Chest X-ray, PA view. Patient: 29 years old, sex M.
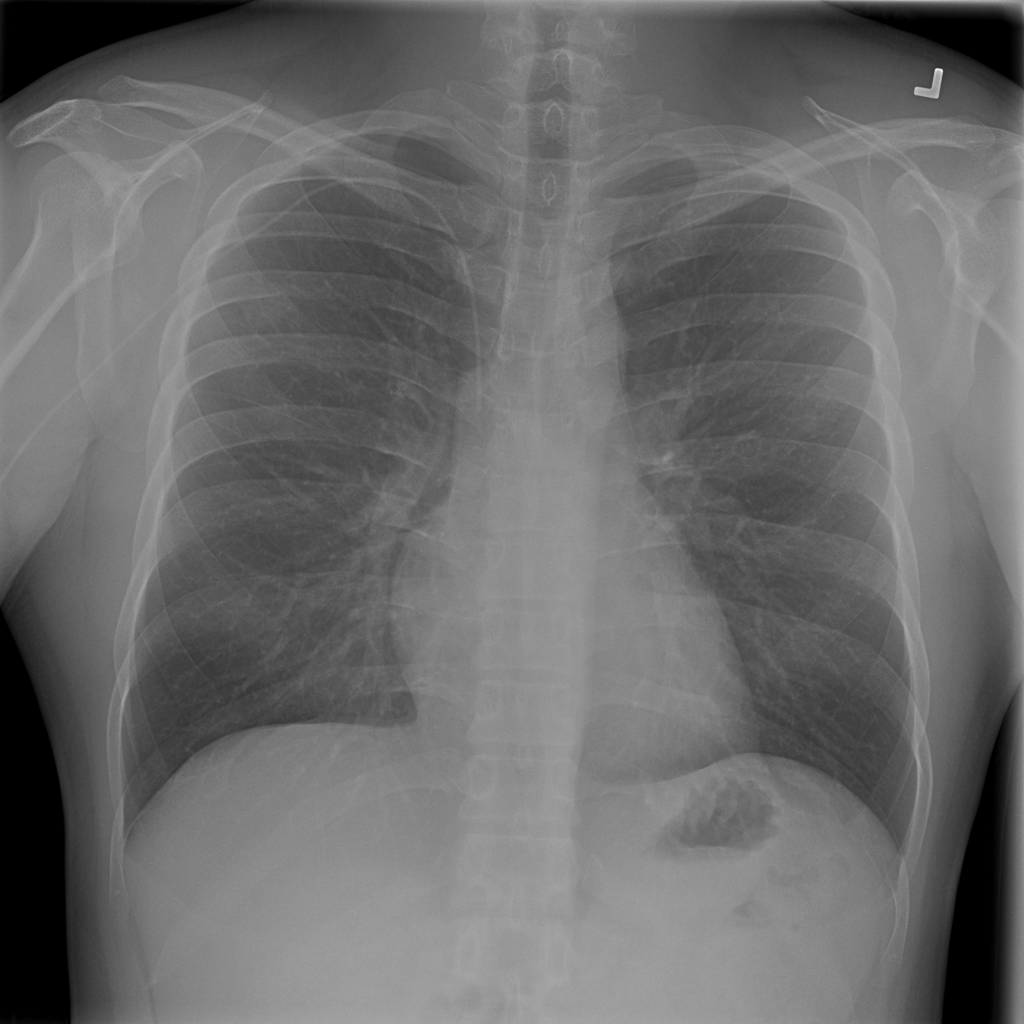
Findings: No Finding